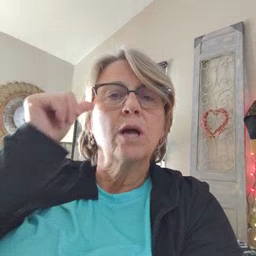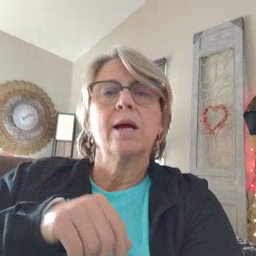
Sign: yesterday